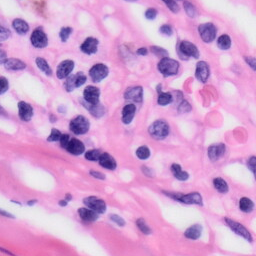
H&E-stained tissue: Skin